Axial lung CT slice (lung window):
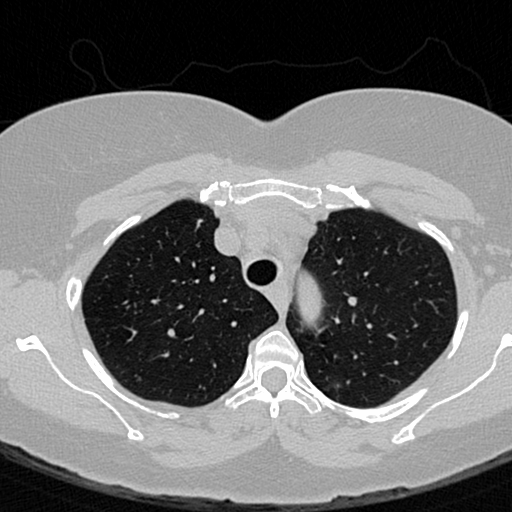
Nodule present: no